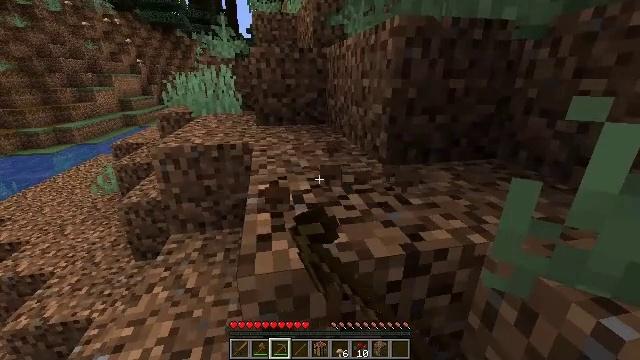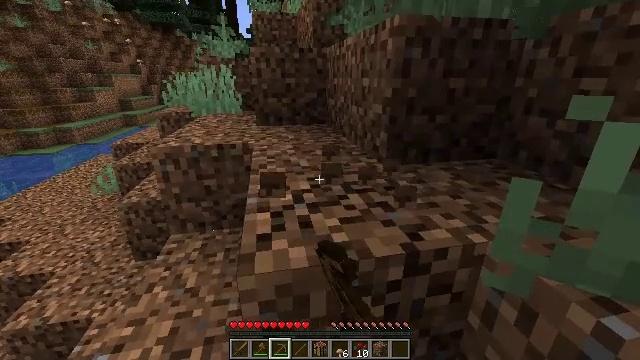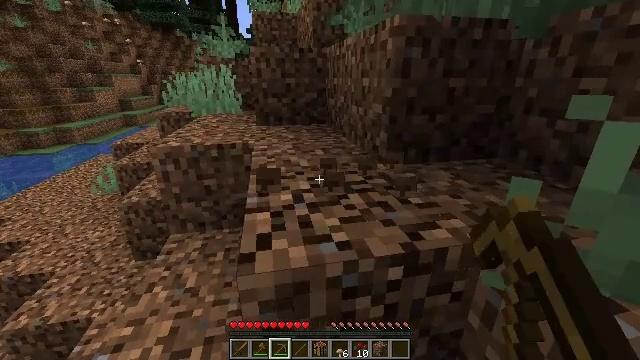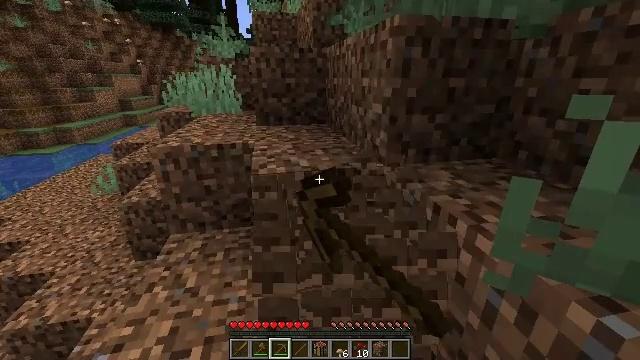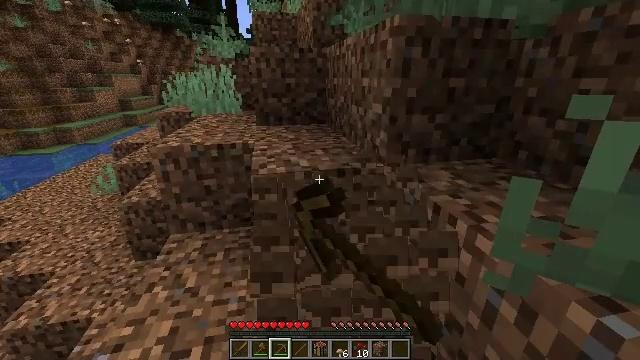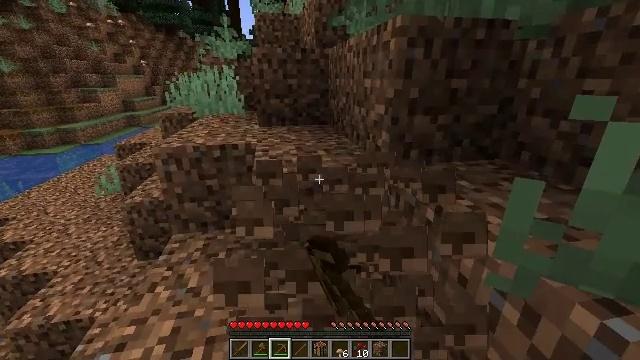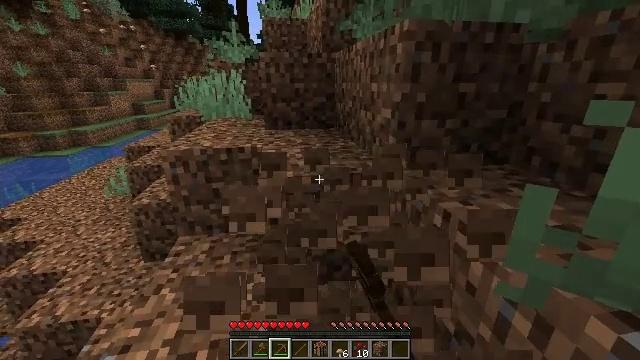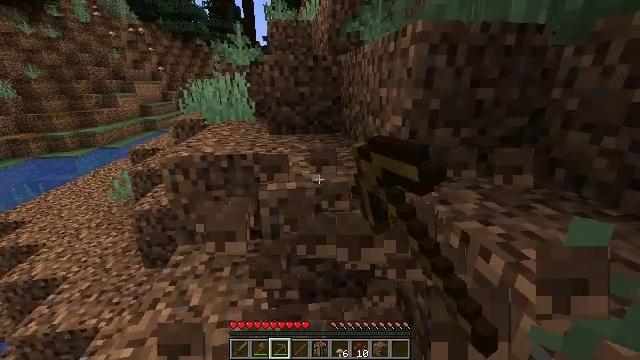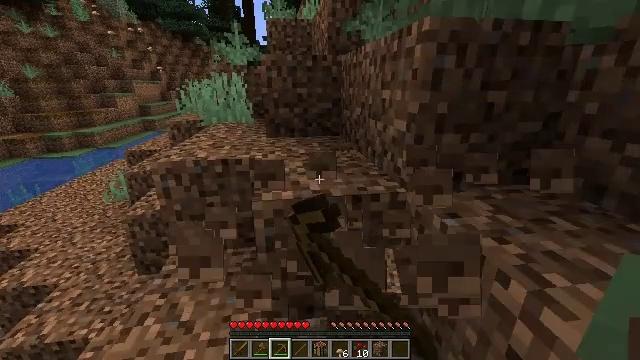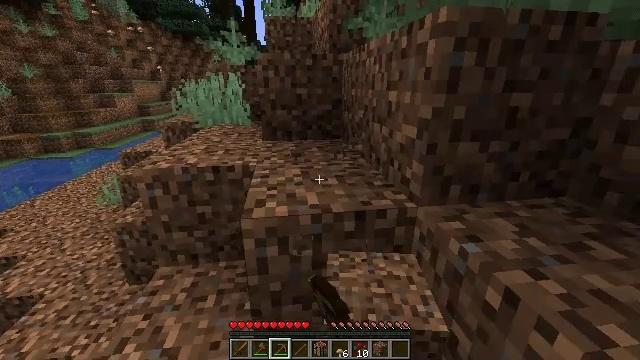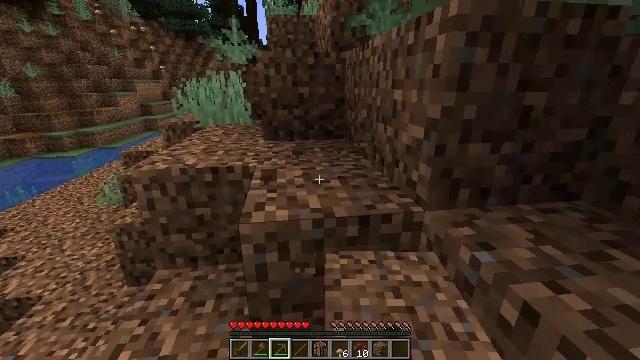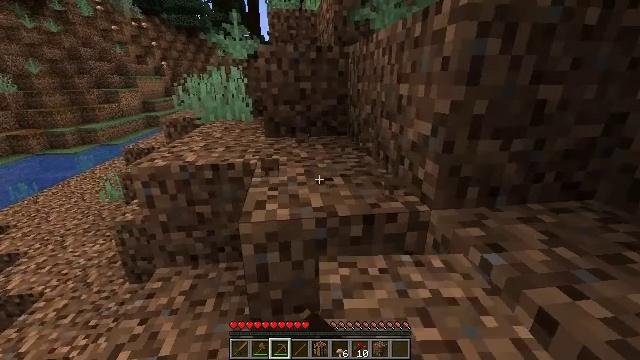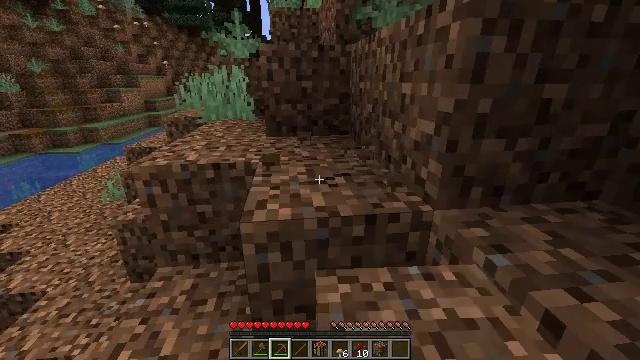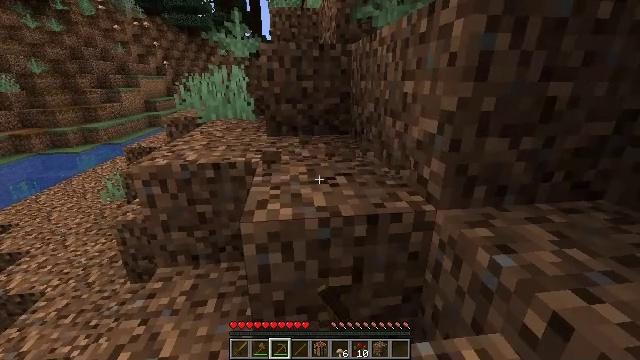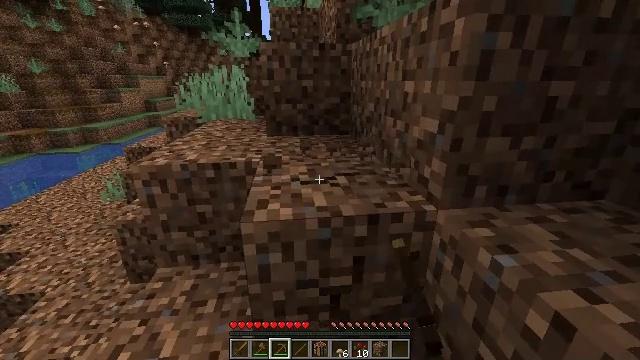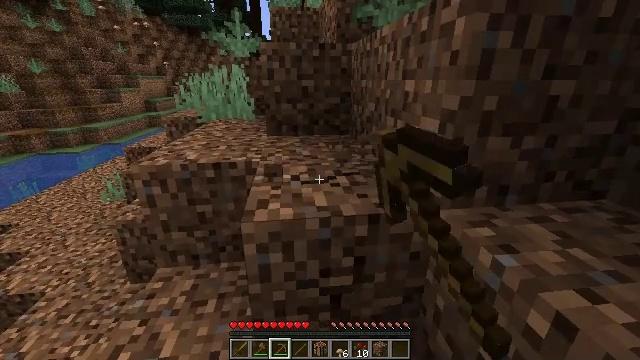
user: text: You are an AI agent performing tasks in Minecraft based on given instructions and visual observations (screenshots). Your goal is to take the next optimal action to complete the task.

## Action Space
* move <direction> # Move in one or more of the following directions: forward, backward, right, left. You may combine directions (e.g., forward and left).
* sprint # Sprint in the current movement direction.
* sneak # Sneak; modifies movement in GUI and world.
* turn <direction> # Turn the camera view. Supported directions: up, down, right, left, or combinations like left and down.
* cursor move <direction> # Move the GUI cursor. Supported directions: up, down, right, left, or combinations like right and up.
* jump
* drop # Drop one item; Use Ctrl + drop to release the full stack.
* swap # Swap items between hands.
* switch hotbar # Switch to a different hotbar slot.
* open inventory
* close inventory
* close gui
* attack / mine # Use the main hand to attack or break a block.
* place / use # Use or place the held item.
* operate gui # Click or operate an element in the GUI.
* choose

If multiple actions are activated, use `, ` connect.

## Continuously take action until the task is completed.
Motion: motion action
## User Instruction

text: Mine coarse dirt from the ground.
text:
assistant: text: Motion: attack / mine
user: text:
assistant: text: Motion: attack / mine
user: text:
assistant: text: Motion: attack / mine
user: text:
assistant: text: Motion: attack / mine
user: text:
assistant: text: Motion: attack / mine
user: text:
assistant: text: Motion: move forward, turn left, attack / mine
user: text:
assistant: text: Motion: move forward, turn left, attack / mine
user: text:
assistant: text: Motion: move forward, attack / mine
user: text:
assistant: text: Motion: attack / mine
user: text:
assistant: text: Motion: attack / mine
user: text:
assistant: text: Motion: attack / mine
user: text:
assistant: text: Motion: attack / mine
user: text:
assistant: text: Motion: attack / mine
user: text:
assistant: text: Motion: attack / mine
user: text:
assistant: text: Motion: attack / mine
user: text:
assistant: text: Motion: attack / mine
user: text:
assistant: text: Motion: attack / mine
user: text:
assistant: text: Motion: attack / mine
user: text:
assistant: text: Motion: attack / mine
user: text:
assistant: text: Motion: attack / mine
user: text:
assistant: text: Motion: attack / mine
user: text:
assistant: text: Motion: attack / mine
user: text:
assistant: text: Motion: attack / mine
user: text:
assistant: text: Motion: move forward, attack / mine
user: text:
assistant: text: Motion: move forward, attack / mine
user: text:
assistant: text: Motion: move forward, attack / mine
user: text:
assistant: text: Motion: move forward, attack / mine
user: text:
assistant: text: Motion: attack / mine
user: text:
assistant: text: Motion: attack / mine
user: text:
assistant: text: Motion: attack / mine